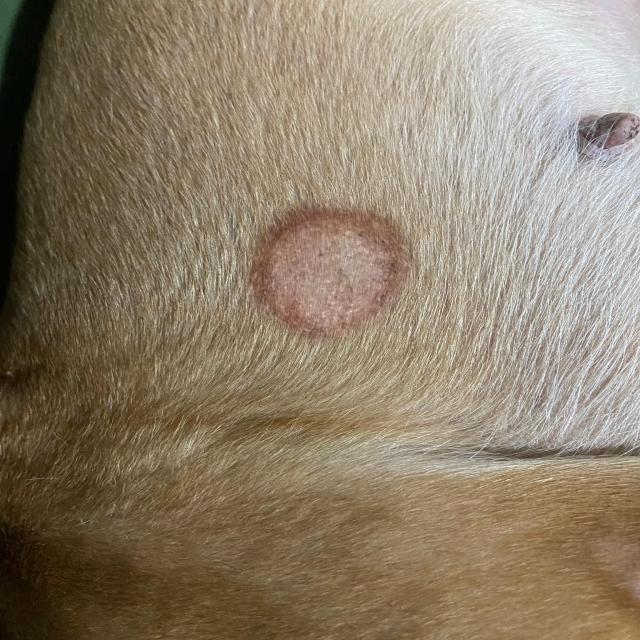
Canine ringworm (Dermatophytosis) — fungal infection caused by Microsporum or Trichophyton. Presents with circular alopecia, scaling, crusting, and broken hairs.